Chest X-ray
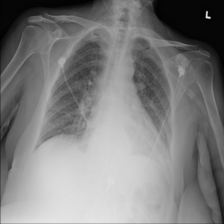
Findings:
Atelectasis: positive
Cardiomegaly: negative
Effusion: positive
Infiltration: positive
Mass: negative
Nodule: negative
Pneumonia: negative
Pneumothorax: negative
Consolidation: negative
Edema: positive
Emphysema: negative
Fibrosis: negative
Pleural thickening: negative
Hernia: positive